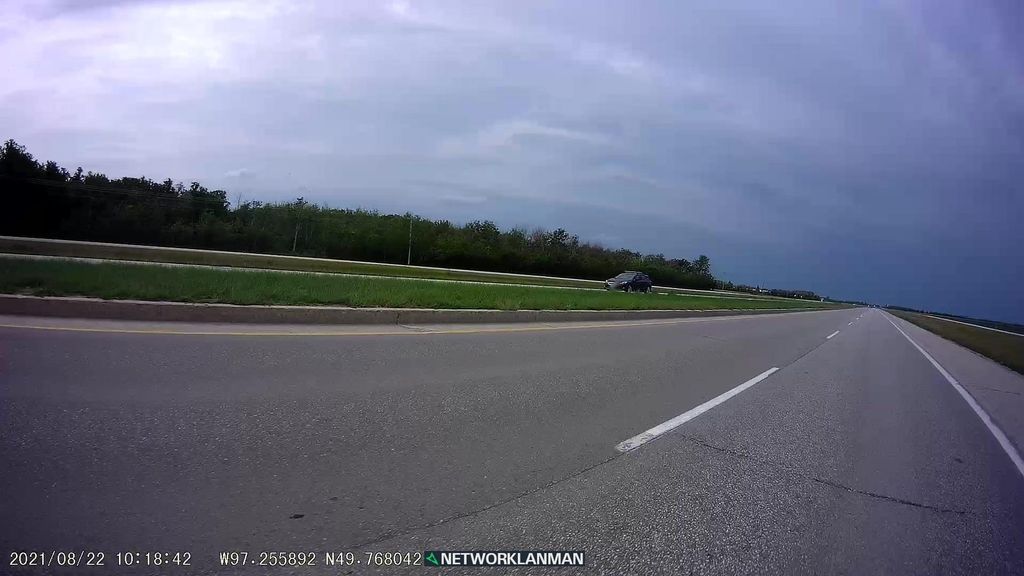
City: winnipeg